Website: apple
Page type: customer-info-address
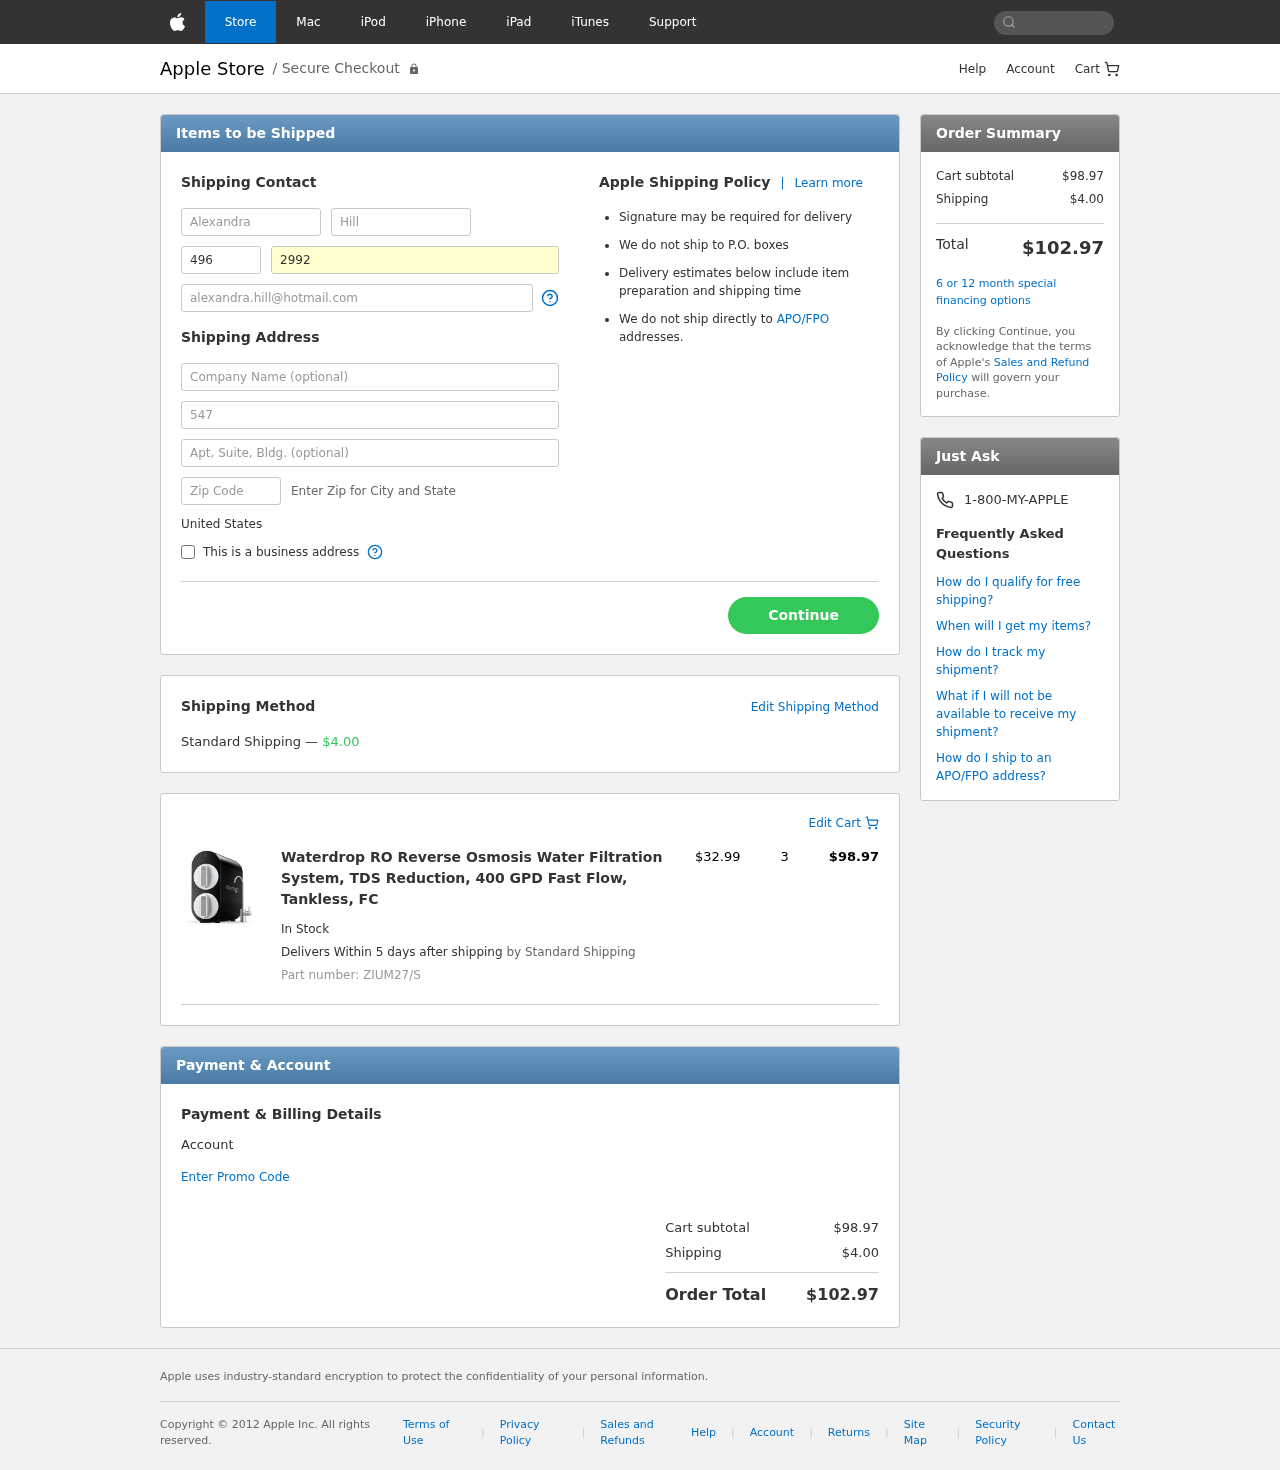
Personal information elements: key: PII_COUNTRY
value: United States
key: PII_FIRSTNAME
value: Alexandra
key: PII_LASTNAME
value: Hill
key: PII_PHONE_AREA
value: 496
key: PII_PHONE_LINE
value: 2992
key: PII_EMAIL
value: alexandra.hill@hotmail.com
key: PII_STREET
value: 547 Theresa Cliff
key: PII_POSTCODE
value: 41724
Product elements: key: PRODUCT1_NAME
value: Waterdrop RO Reverse Osmosis Water Filtration System, TDS Reduction, 400 GPD Fast Flow, Tankless, FC
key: PRODUCT1_PRICE
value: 32.99
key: PRODUCT1_QUANTITY
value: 3
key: PRODUCT1_SKU
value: ZIUM27/S
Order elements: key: ORDER_SHIPPING_COST
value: $4.00
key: ORDER_ITEM_TOTAL
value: $98.97
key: ORDER_SUBTOTAL
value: $98.97
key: ORDER_TOTAL
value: $102.97